Question: I have a json response from a third-party application, that looks like this:
'''
{
1: {
number: 1,
headline: Nyttigt,
value: 9,
type: value
},
2: {
number: 4,
headline: ,
value: 0,
type: order
},
3: {
number: 5,
headline: Generellt-Sortiment/utbud,
value: 9,
type: value
},
4: {
number: 5,
headline: Generellt-Leveranser,
value: 9,
type: value
},
5: {
number: 5,
headline: ,
value: 0,
type: order
}
}
'''
I am trying to deserialize it using 'JsonObject.Parse(jsonResult);'
The problem is that the json gets cut:

How can i fix this issue?
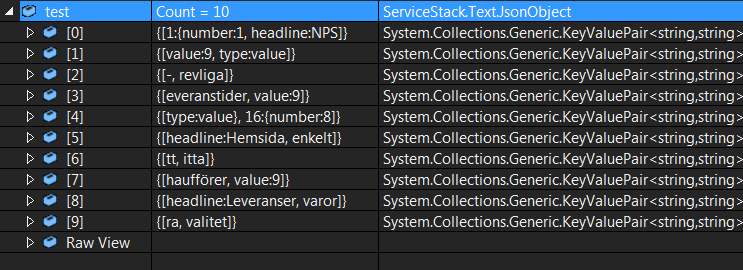
Answer: The data you have isn't JSON but without whitespace it is valid <URL>. ServiceStack.Text supports serialising and deserialising JSV.
So given the data:
> {1:{number:1,headline:Nyttigt,value:9,type:value},2:{number:4,headline:,value:0,type:order},3:{number:5,headline:Generellt-Sortiment/utbud,value:9,type:value},4:{number:5,headline:Generellt-Leveranser,value:9,type:value},5:{number:5,headline:,value:0,type:order}}
and the DTOs:
'''
public class Item
{
public int Number { get; set; }
public string Headline { get; set; }
public int Value { get; set; }
public ItemType Type { get; set; }
}
public enum ItemType
{
value,
order
}
'''
You can deserialise it:
'''
var data = "{1:{number:1 ....";
var items = data.FromJsv<Dictionary<int,Item>> ();
'''
So you could use a request filter to deserialise the request from JSV into your DTO.